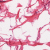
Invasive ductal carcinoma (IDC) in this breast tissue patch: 0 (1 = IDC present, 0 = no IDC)